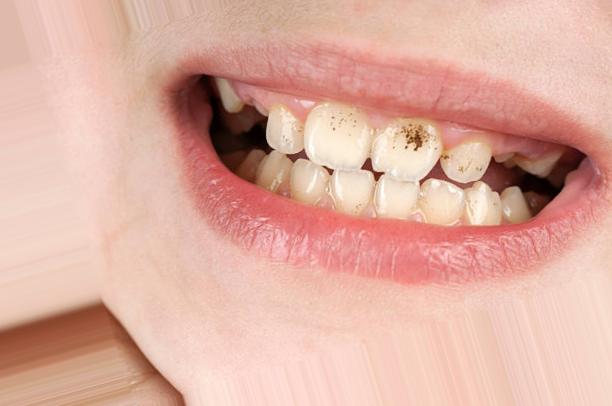
Condition: Tooth Discoloration